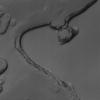
Label: not_dusty